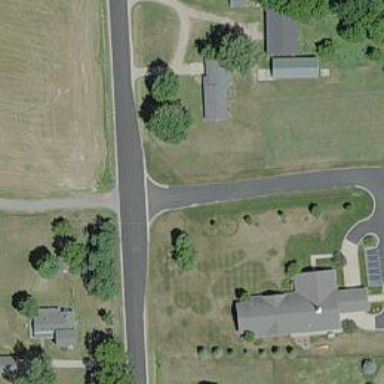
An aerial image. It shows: Tertiary road.